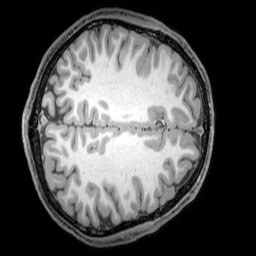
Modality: T1w
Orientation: axial
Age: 21
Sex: male
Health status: healthy
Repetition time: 0.081 s
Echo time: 0.037 s